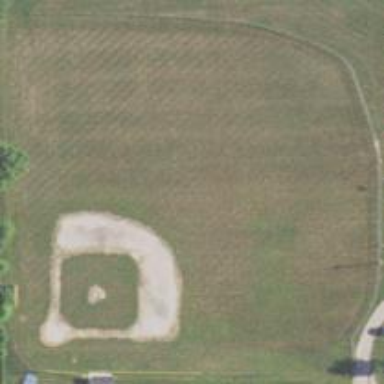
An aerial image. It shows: Baseball pitch for leisure land.